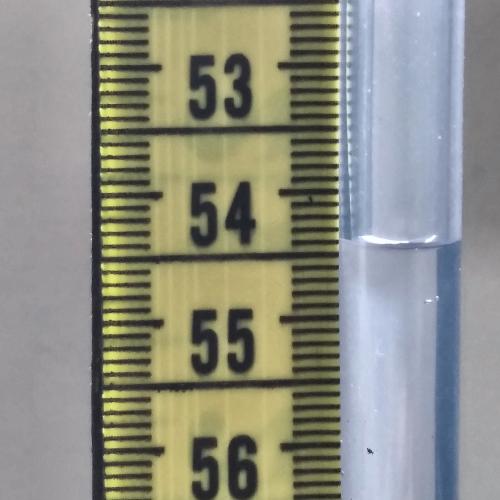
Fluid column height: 54.4 cm